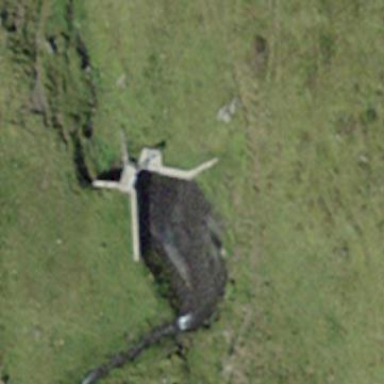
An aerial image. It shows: Dam made of concrete.